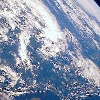
Label: cloud